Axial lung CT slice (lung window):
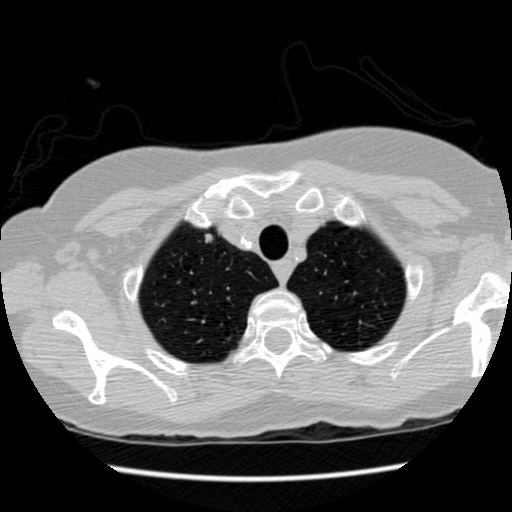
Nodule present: yes
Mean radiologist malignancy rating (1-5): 3.25